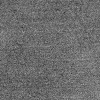
Atmospheric dust classification: dusty